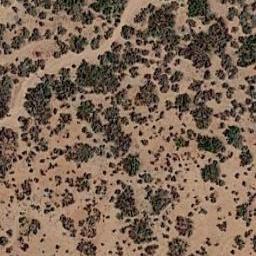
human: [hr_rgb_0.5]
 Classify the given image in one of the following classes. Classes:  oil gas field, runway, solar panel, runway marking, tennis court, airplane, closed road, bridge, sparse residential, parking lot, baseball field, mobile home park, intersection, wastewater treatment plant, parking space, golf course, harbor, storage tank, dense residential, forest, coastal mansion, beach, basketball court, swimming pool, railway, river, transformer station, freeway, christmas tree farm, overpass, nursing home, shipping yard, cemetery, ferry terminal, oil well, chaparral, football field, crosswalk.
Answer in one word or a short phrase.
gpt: chaparral